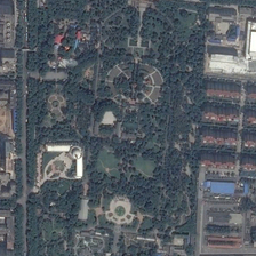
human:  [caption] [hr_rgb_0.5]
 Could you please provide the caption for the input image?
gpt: it is a pretty large park sits next to residential communities .

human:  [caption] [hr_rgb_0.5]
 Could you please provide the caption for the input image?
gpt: the rectangular park is surrounded by buildings .

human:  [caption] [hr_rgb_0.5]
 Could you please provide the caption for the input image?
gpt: There are parks and parks in addition to residential areas and other buildings.

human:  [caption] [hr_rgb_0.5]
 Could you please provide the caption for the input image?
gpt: the park with forest and a white tower is between neighborhoods .

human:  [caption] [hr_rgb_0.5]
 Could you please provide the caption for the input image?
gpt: There is a park next to the residential area and some other buildings with a pond and an amusement park.